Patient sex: M
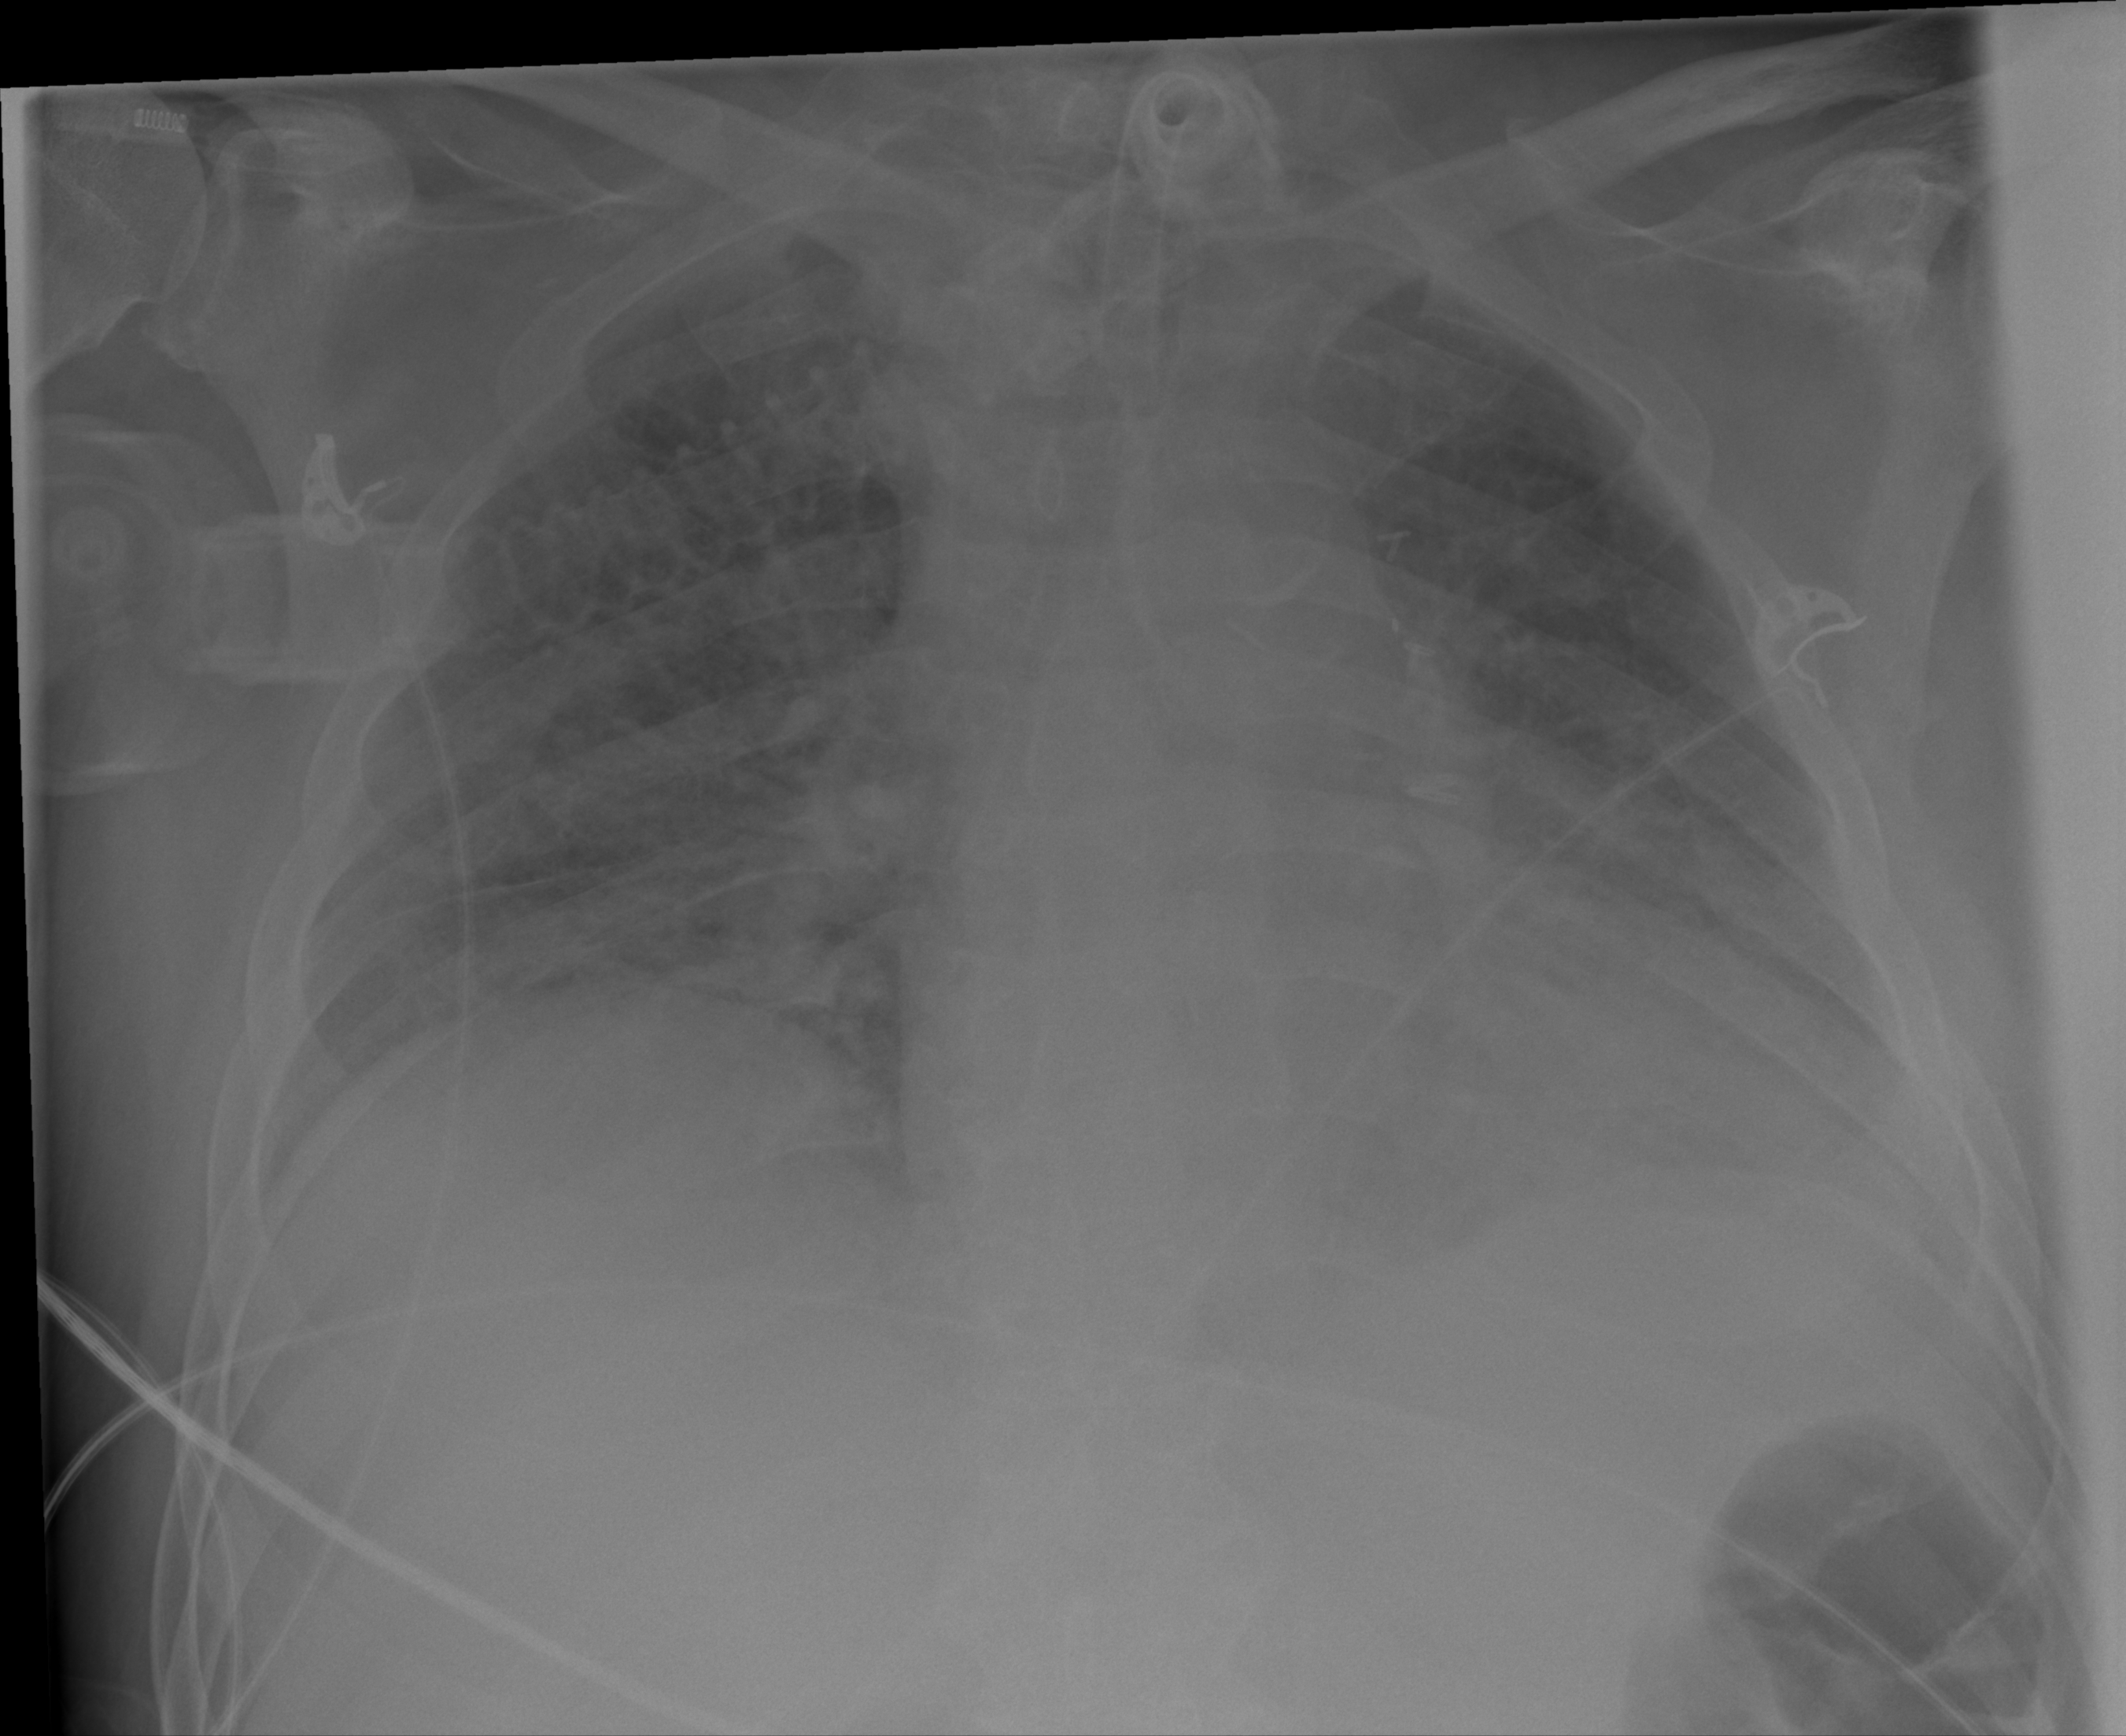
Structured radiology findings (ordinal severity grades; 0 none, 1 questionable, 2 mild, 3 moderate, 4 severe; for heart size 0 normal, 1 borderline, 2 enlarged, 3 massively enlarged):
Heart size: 0
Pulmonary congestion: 2
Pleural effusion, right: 0
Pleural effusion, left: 2
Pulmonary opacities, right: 1
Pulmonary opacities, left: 1
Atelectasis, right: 2
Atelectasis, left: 2